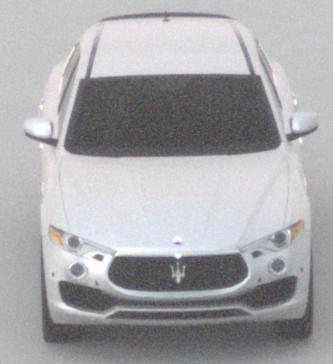
Make: Maserati
Model: Levante GT Hybrid
Detailed model: Levante
Model produced from: 2021/07
Model produced until: 2022/10
Doors: 4
Color: white
Road condition: dry road
Daytime: night
Contrast: low contrast